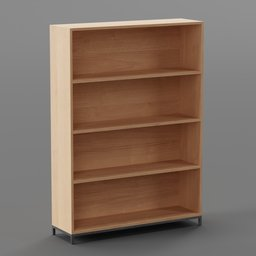
Label: furniture